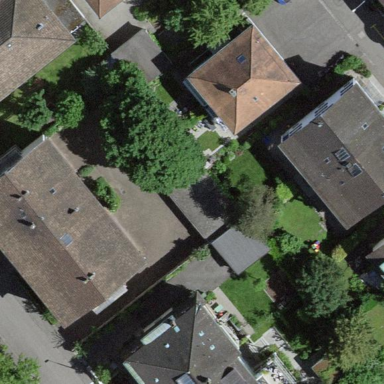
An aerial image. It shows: Group of garages.